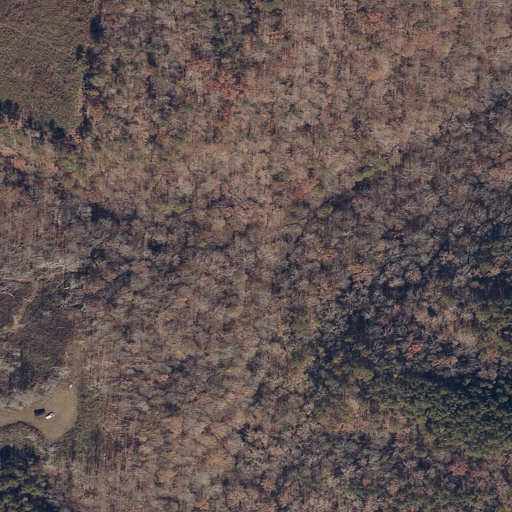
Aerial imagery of valley in Alabama named Derrick Hollow containing deciduous forest, grassland, and evergreen forest